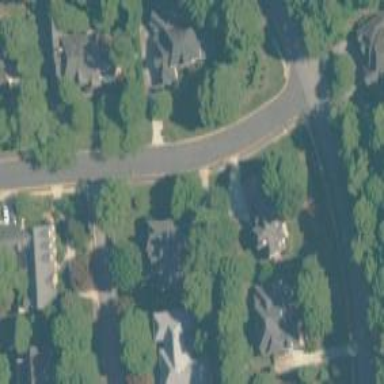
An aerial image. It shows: Residential road with sidewalk on the left.